Chest X-ray:
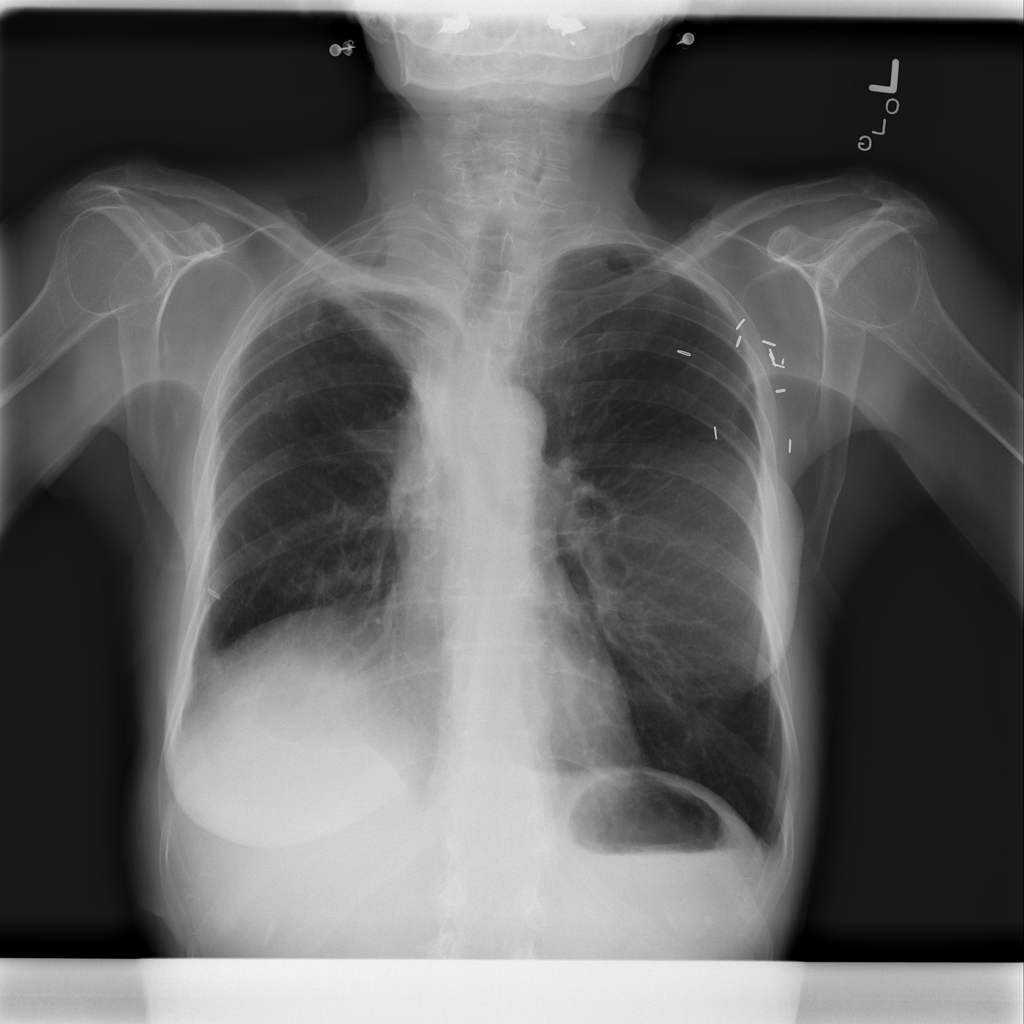
Findings: Consolidation, Pleural Thickening
No abnormal finding: no